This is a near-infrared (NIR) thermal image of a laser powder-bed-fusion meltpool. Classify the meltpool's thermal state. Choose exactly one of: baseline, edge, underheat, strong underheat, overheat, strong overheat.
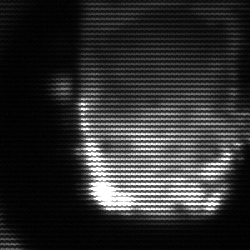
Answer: baseline